Field crop: maize
Growth stage: 2
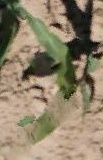
Species: maize